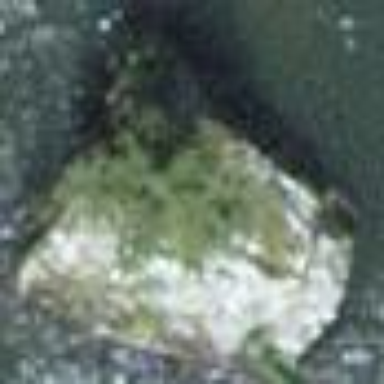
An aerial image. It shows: Landscape dominated by bare rock.